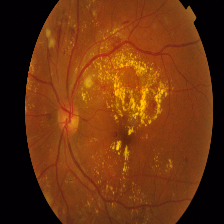
Diabetic retinopathy grade: Proliferative DR